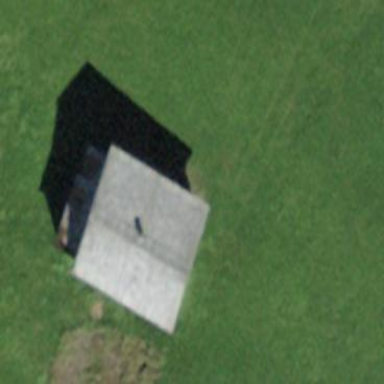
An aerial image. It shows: Building with tile roof.